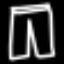
Label: pants